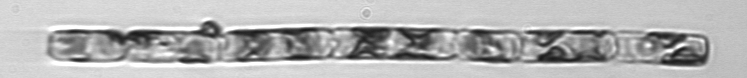
Label: Guinardia_delicatula